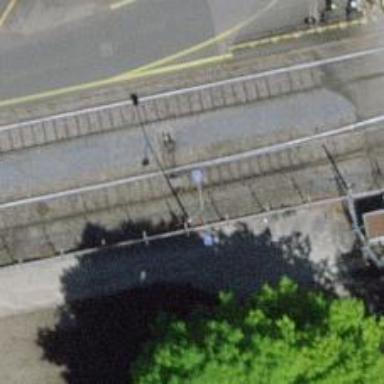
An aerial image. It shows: Railway switch.